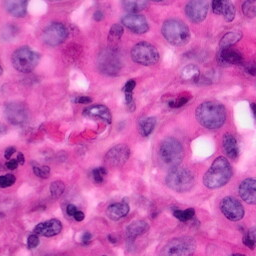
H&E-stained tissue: Pancreatic